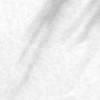
Label: change